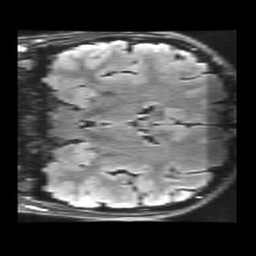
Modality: FLAIR
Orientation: coronal
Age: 21
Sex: female
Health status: healthy
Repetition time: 12 s
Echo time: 0.09782 s